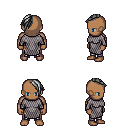
a pixel art fantasy rpg character, male body template, human, dark skin, chain mail, metal pants, gray long mohawk hairstyle, four views (front, back, left, right), 2x2 character sprite sheet, small pixel art, hard edges, no anti-aliasing